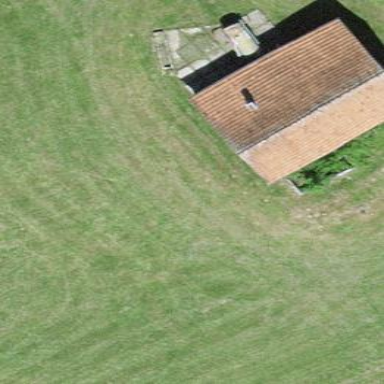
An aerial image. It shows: Gabled roof on farm auxiliary building.